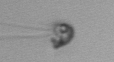
Label: flagellate